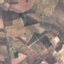
Label: PermanentCrop